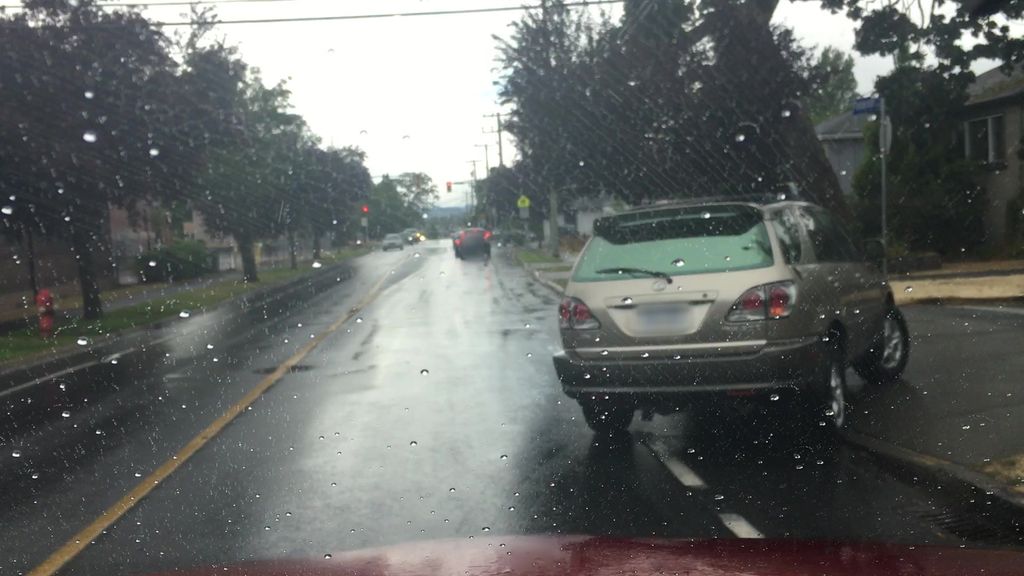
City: victoria